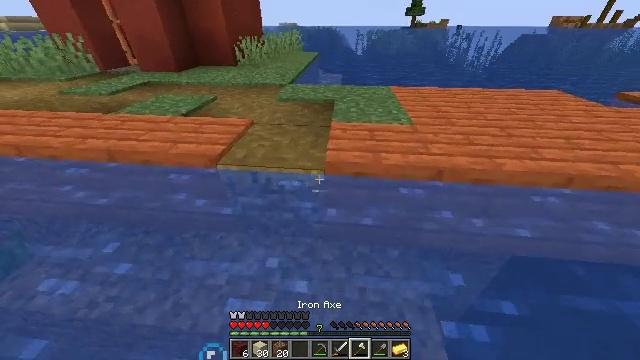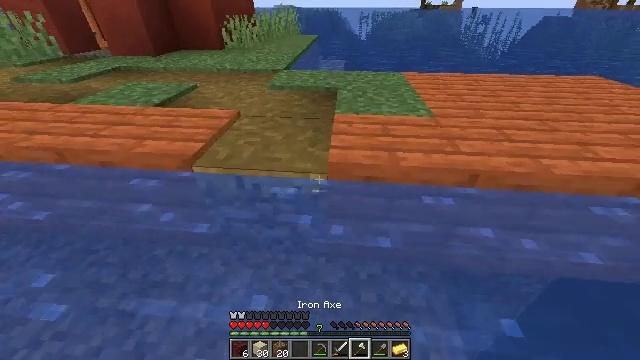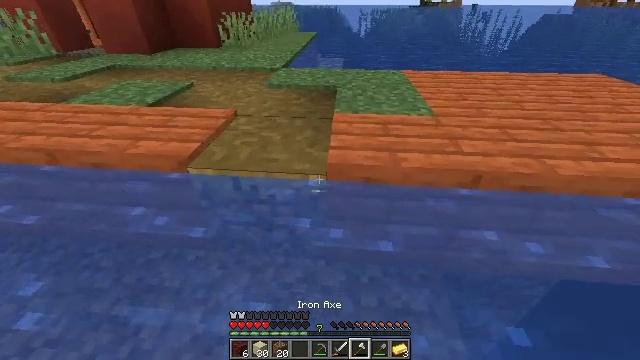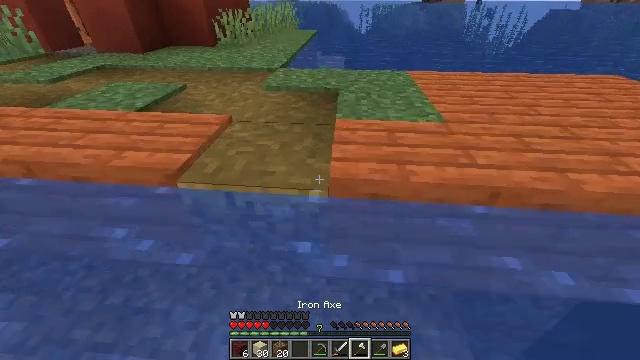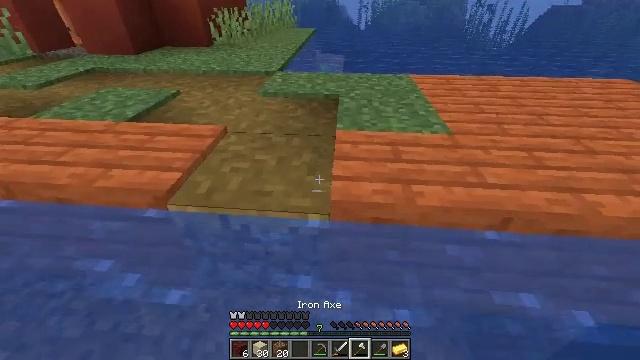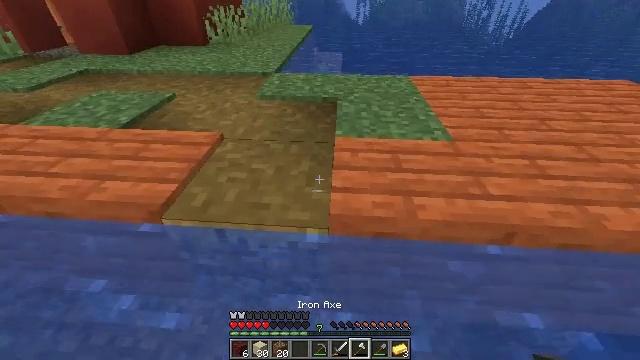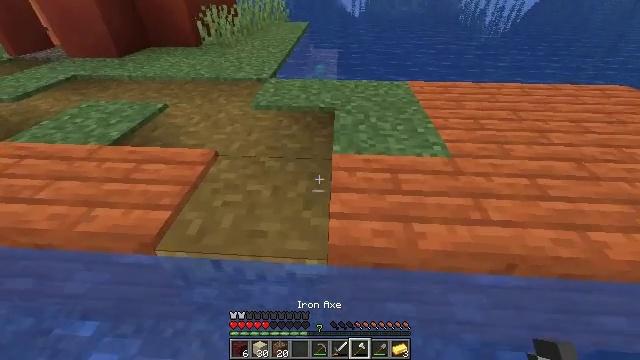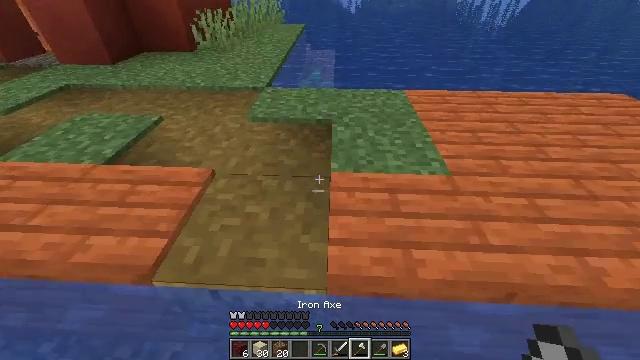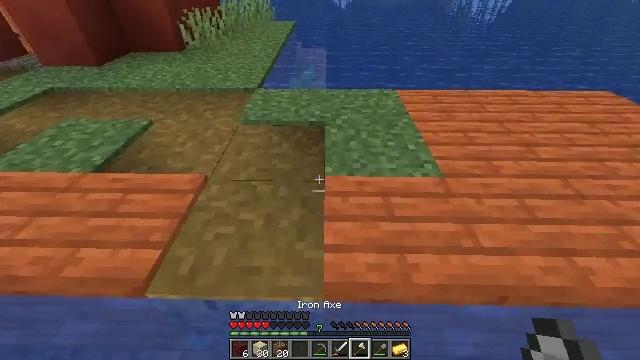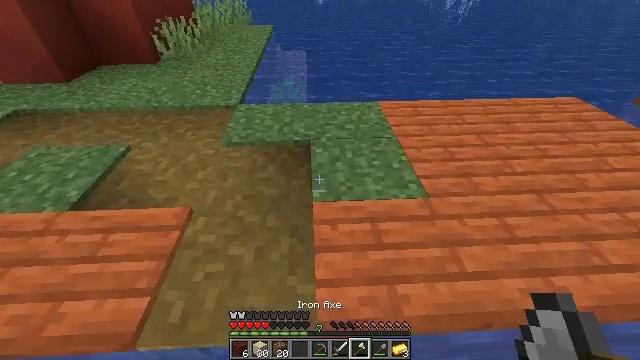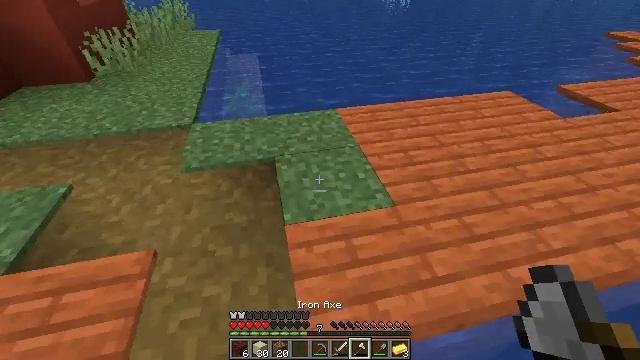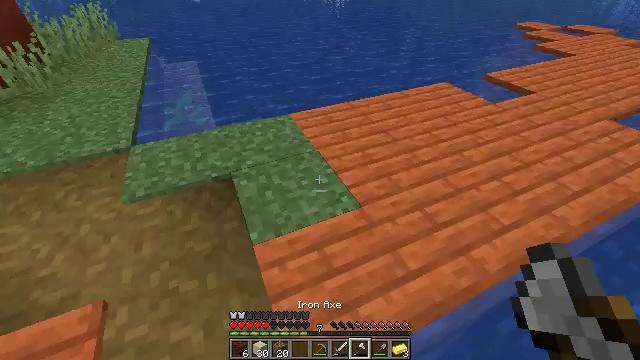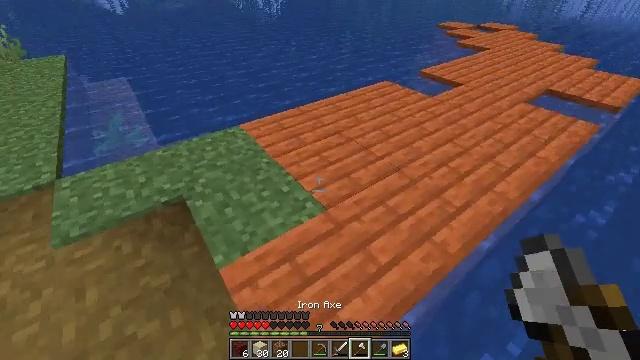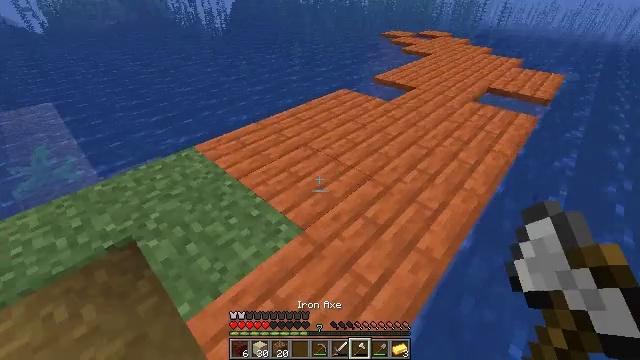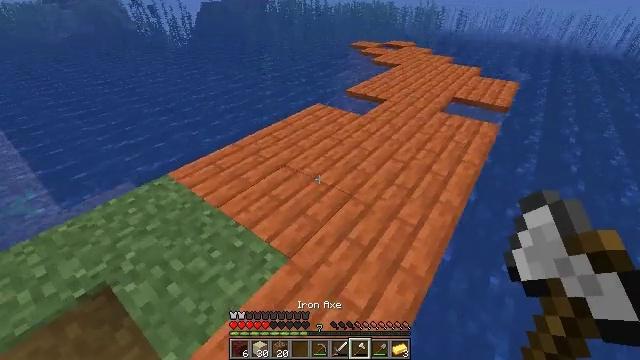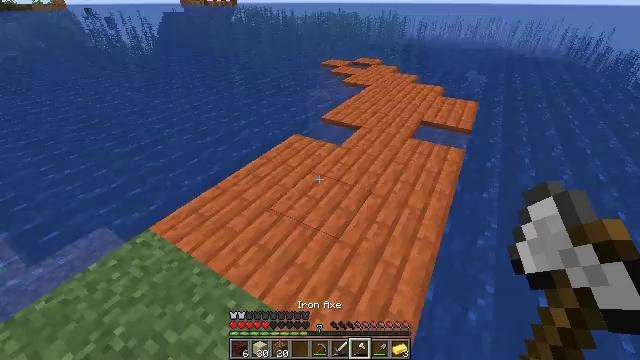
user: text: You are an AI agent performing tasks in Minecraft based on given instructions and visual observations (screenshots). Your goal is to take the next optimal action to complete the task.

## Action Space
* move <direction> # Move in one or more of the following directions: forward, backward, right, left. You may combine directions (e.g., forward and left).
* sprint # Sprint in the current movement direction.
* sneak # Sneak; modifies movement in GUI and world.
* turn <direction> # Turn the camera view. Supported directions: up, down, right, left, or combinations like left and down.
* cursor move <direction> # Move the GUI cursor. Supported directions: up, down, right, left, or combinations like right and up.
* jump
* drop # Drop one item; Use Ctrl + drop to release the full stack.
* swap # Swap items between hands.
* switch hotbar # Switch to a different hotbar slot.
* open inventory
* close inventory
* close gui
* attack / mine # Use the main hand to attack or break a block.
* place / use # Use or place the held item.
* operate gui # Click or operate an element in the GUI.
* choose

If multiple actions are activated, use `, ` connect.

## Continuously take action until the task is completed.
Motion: motion action
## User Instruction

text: Mine acacia planks.
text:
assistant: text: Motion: move forward, sprint, jump
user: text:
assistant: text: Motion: move forward, sprint, jump
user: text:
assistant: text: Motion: move forward, sprint, jump
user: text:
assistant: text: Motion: move forward, sprint, jump
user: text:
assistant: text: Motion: move forward, sprint, jump
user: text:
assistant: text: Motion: move forward, turn down, jump
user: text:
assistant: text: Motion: move forward, jump
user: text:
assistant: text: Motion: move forward, turn right, jump
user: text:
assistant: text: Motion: move forward, turn right, jump
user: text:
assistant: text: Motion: move forward, turn right, jump
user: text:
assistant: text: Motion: move forward, turn right, jump
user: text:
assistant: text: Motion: move forward, turn right and up, jump
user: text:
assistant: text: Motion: move forward, turn right and up, jump
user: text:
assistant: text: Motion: move forward, turn right and up, jump
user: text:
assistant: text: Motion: move forward, turn right and up, jump
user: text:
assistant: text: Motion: move forward, turn right and up
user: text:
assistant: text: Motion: move forward, turn right and up
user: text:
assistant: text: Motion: move forward, turn right and up
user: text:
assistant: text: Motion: turn right and up
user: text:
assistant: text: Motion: turn right and up
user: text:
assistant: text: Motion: no_op
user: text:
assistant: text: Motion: no_op
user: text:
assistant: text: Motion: no_op
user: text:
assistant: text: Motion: no_op
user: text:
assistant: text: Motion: no_op
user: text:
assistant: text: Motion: no_op
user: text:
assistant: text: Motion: no_op
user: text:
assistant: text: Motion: no_op
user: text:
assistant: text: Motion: no_op
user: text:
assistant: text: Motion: no_op